Question: I am developing a macOS app in SwiftUI. I am using '.contextMenu' modifier inside my List. It all works fine, however I am trying to make a submenu.
Usually I am just using buttons, I am not trying to make a hierarchy / or a submenu. It is possible and being used in many Apple default apps. I just not sure how to create that menu. That's the code I am currently using
'''
.contextMenu {
Button(action: {
})
{
Text("Button")
}
}
'''
Here is a picture of the default Calendar app, with a sub menu.

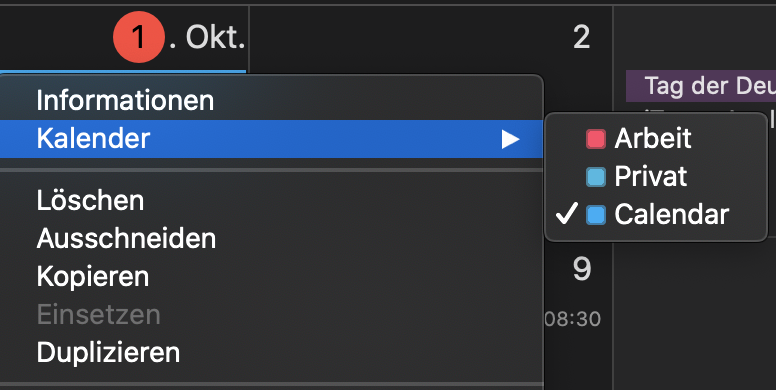
Answer: You can use 'Menu' for nested menu hierarchies:
'''
.contextMenu {
Menu("Nested Root") {
Button("Nested #1") {}
Button("Nested #2") {}
Button("Nested #3") {}
}
Button("Not Nested") { }
}
'''